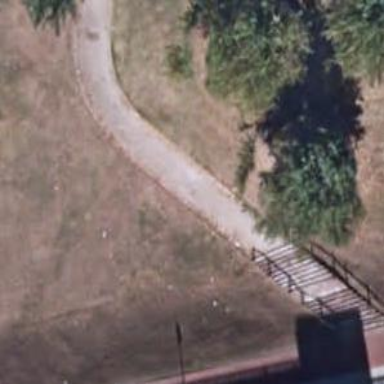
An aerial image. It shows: Road with steps.